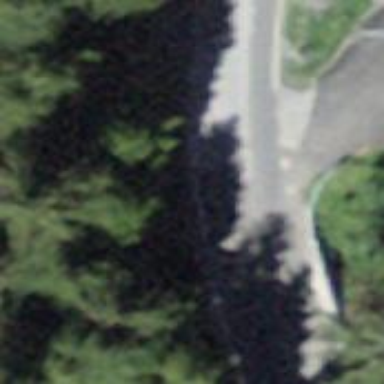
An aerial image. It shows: Asphalt road classified as tertiary.